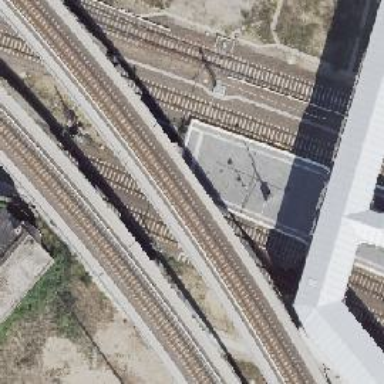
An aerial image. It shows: Solitary milestone along the railway.